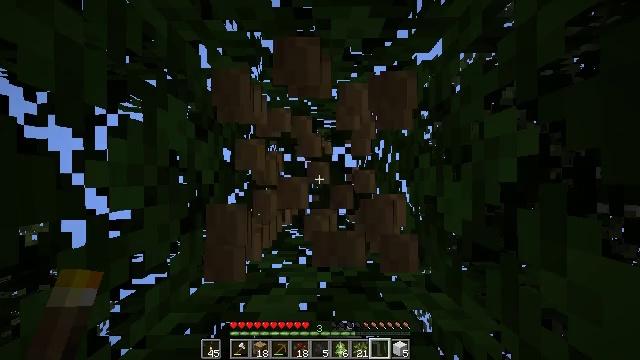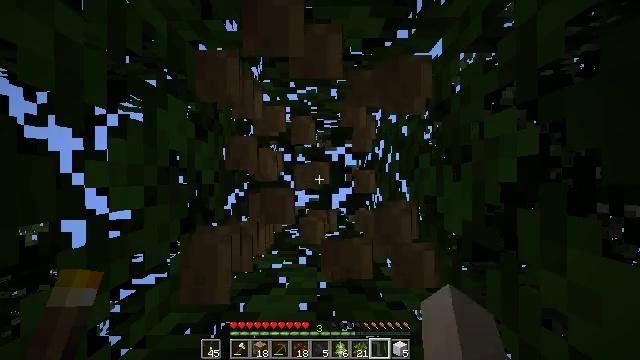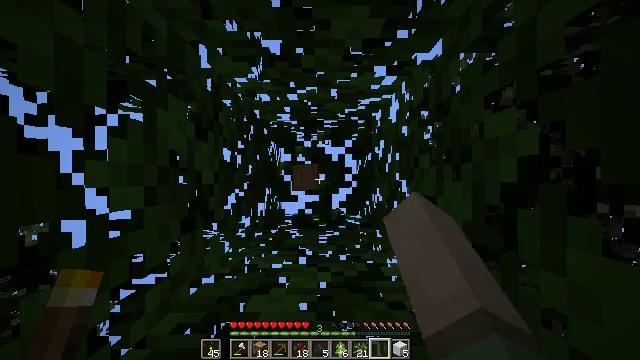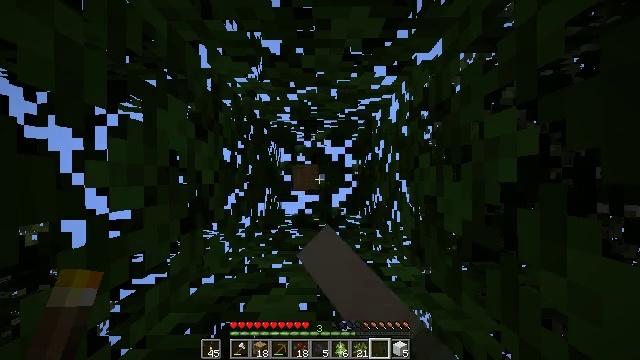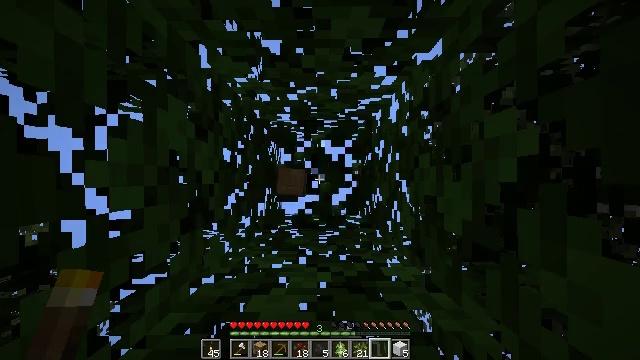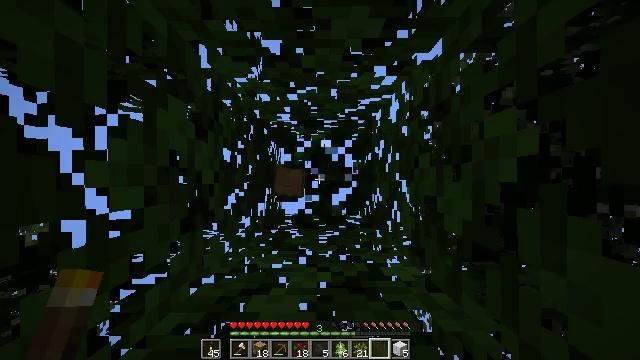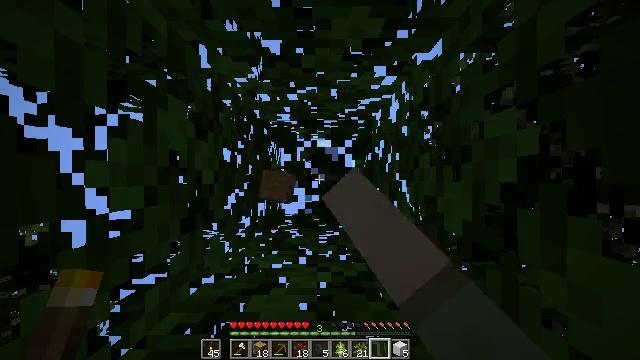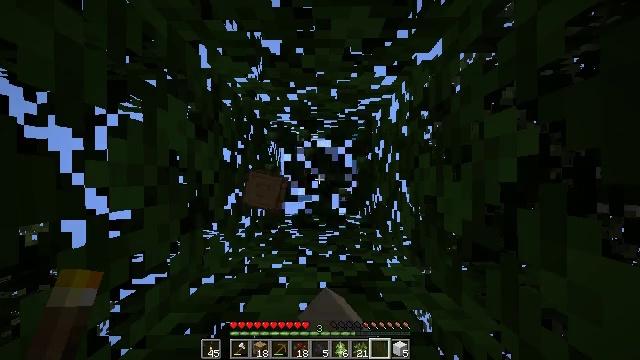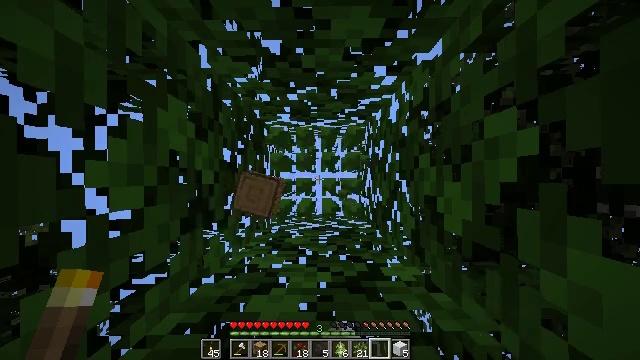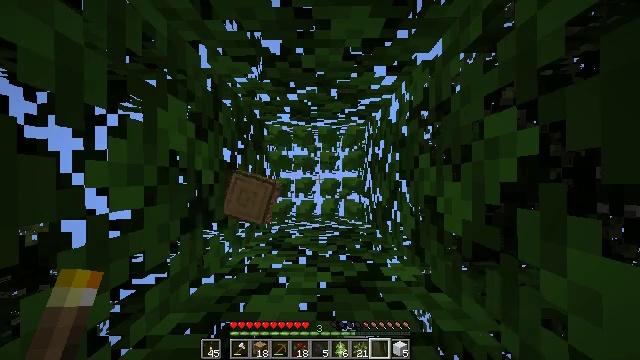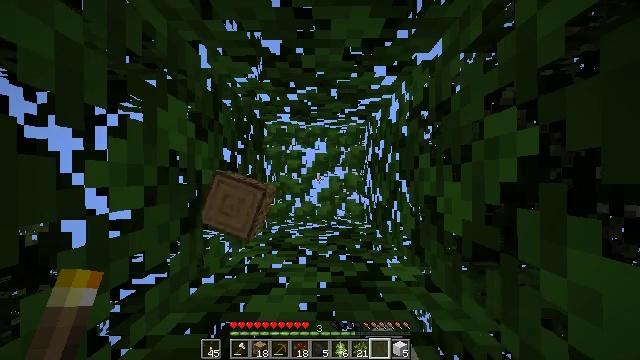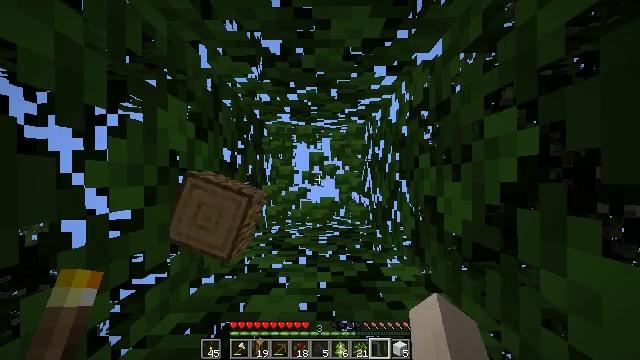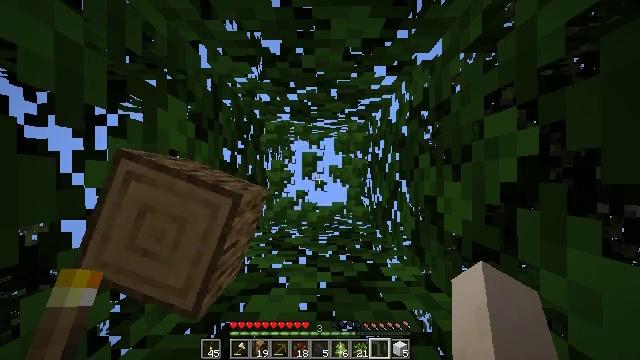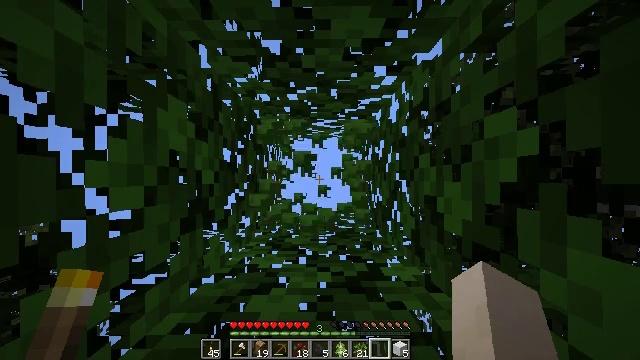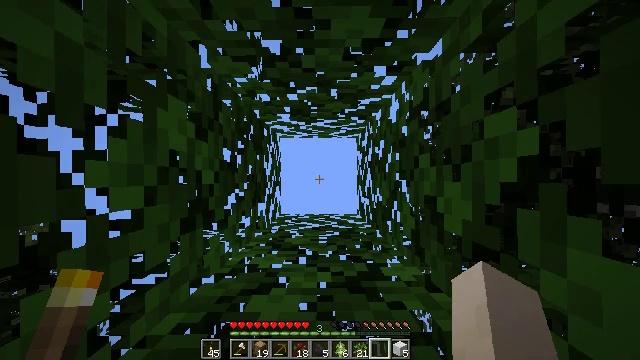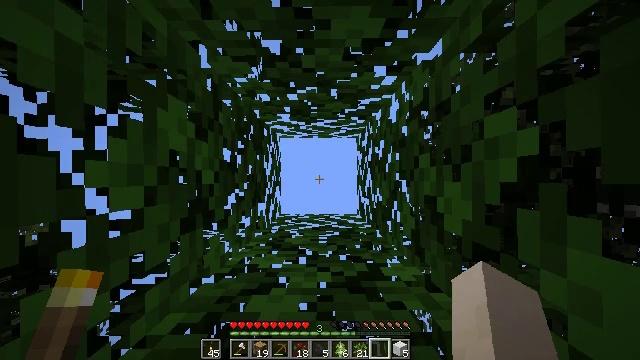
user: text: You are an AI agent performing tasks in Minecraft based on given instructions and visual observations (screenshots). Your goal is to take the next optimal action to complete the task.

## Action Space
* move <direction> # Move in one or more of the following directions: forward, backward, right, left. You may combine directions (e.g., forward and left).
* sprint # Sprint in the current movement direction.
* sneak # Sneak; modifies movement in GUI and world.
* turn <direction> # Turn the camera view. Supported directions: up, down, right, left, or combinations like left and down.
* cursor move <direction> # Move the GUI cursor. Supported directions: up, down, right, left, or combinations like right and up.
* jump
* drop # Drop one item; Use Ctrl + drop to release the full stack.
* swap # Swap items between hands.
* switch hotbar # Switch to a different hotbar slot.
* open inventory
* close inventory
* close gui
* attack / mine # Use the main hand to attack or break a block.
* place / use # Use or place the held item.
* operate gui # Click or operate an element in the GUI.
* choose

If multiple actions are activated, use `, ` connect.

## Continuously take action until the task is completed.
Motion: motion action
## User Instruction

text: Break oak leaves from the trees.
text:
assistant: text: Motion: attack / mine
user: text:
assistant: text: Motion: attack / mine
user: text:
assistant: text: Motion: attack / mine
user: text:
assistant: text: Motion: attack / mine
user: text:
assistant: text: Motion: attack / mine
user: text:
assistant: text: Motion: attack / mine
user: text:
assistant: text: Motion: attack / mine
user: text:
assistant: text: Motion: attack / mine
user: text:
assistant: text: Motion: attack / mine
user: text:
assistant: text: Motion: attack / mine
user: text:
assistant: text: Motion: attack / mine
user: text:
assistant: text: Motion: attack / mine
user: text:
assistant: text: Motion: attack / mine
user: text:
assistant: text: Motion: attack / mine
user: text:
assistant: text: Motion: attack / mine
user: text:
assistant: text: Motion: attack / mine
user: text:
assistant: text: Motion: attack / mine
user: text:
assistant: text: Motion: attack / mine
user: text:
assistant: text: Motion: attack / mine
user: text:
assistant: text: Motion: attack / mine
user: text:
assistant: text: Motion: attack / mine
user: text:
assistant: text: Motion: attack / mine
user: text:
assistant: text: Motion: attack / mine
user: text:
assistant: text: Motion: attack / mine
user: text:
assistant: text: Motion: attack / mine
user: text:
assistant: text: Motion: attack / mine
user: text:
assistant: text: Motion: attack / mine
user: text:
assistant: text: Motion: attack / mine
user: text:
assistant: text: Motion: attack / mine
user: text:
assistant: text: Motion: attack / mine